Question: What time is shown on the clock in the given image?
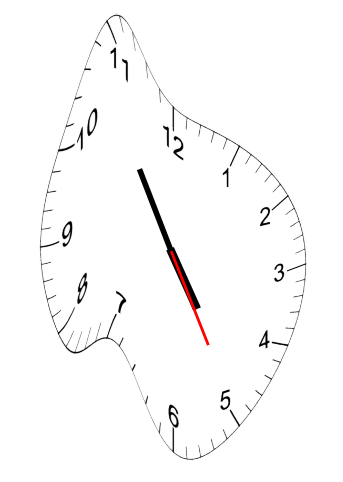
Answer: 04:54:25